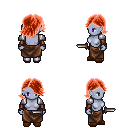
a pixel art fantasy rpg character, female body template, dark elf, purple skin, steel arm armor, robe skirt, red swoop hairstyle, cloth bracers, brown slippers, dagger, four views (front, back, left, right), 2x2 character sprite sheet, small pixel art, hard edges, no anti-aliasing